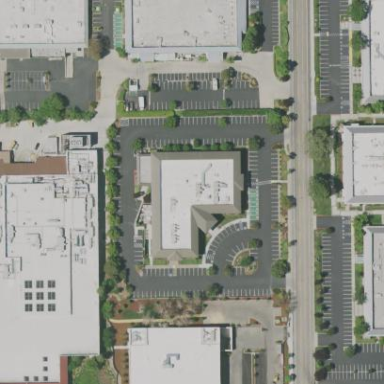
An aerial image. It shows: Office building with designated bicycle parking rack.